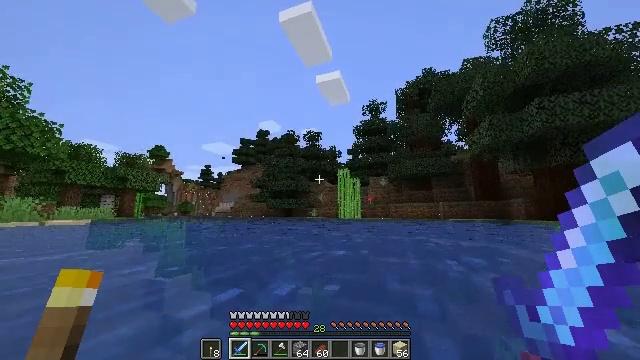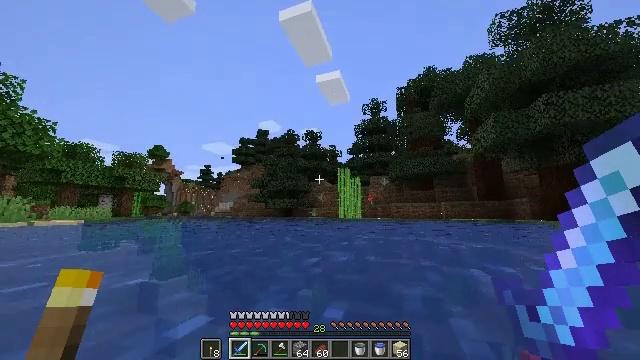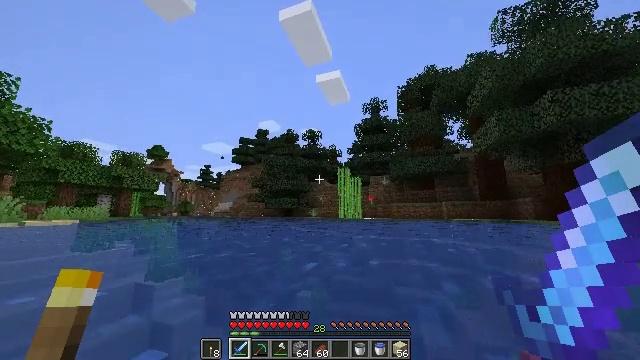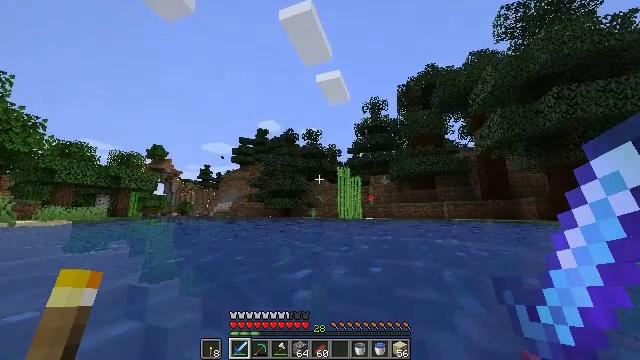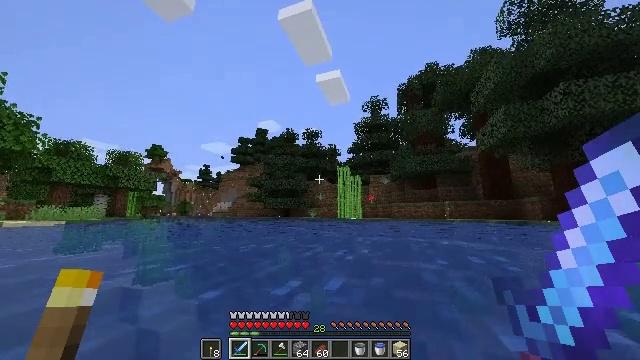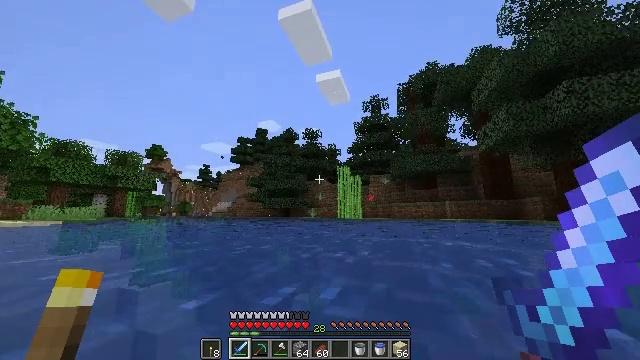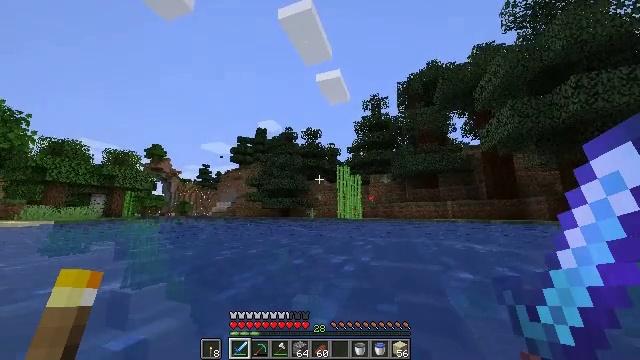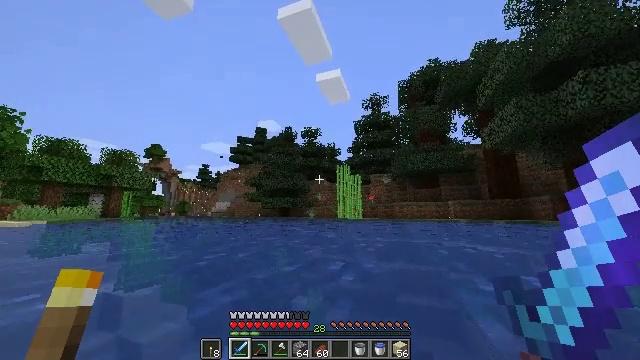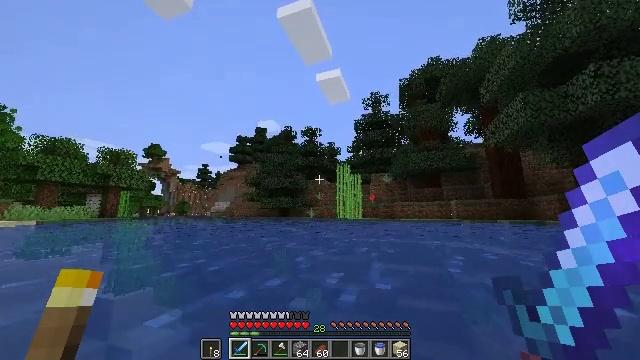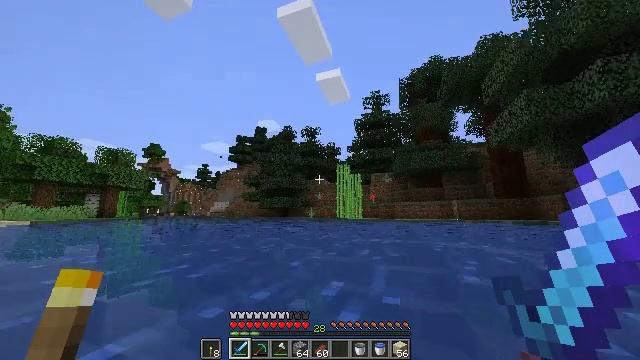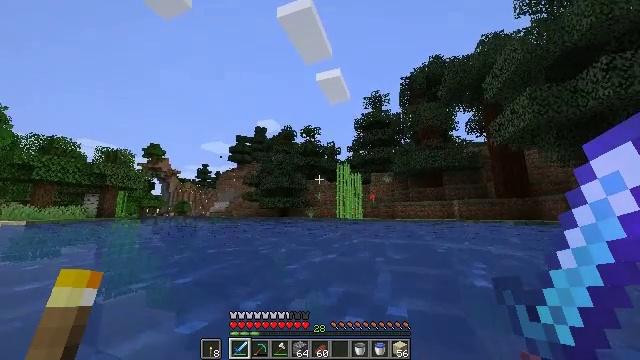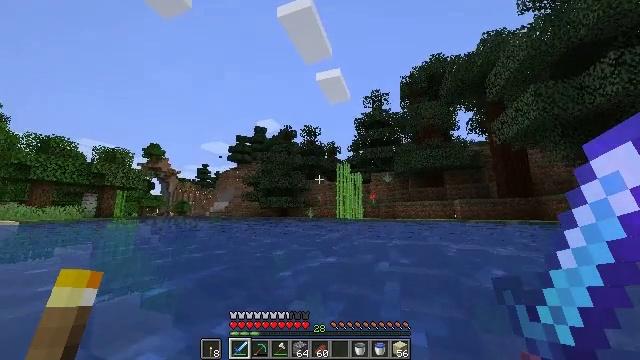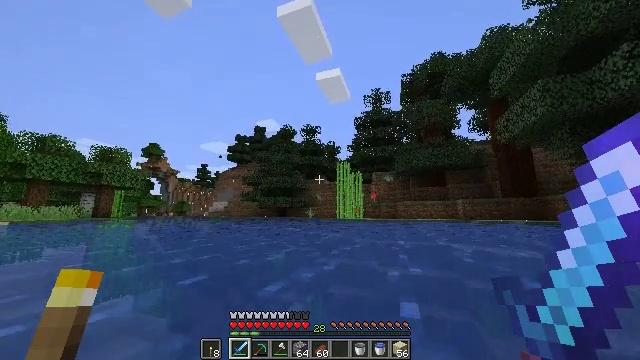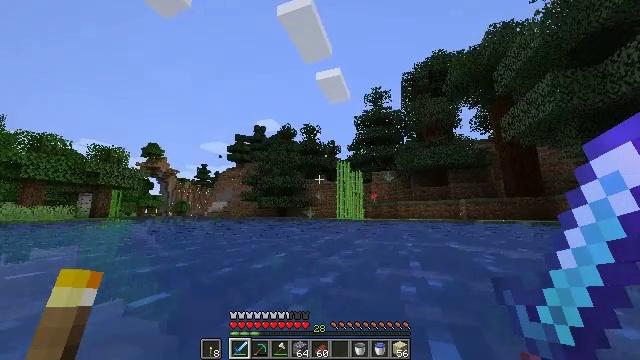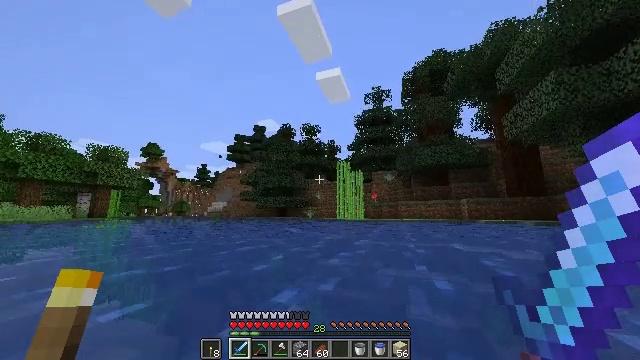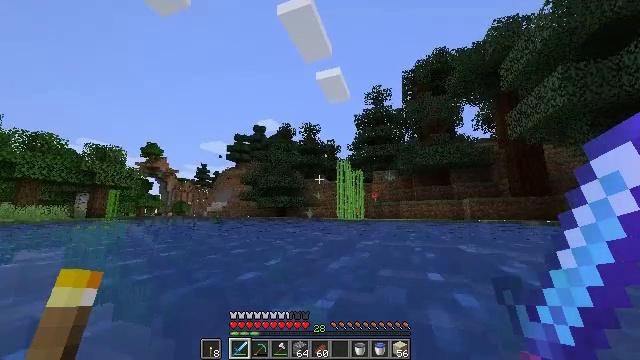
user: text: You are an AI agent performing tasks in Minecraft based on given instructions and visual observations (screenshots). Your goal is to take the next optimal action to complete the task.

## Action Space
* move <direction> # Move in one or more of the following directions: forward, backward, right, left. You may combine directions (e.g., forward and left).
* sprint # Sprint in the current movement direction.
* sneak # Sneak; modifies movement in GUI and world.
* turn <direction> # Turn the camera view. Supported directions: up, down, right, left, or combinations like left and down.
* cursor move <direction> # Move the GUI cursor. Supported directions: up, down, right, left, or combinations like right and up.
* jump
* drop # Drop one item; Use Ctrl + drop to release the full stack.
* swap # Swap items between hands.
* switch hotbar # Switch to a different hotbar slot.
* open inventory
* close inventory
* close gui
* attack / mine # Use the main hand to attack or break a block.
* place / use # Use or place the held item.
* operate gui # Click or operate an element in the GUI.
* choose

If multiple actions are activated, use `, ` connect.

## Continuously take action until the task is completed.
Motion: motion action
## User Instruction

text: Harvest sugar cane from the plant.
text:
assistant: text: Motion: move forward and move right, sprint
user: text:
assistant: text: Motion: move forward and move right, sprint
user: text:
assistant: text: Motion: move forward and move right, sprint
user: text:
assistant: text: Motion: move forward, sprint
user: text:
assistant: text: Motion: move forward, sprint
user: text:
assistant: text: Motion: move forward, sprint
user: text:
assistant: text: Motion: move forward, sprint
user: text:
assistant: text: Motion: move forward, sprint
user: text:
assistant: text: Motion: move forward, sprint
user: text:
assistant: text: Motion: move forward, sprint
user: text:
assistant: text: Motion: move forward, sprint
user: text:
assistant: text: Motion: move forward, sprint
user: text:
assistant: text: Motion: move forward, sprint
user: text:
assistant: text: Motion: move forward, sprint
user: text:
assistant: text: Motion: move forward, sprint
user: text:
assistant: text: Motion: move forward, sprint
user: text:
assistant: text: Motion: move forward, sprint
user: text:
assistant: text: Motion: move forward, sprint
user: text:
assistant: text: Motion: move forward, sprint
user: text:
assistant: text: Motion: move forward, sprint
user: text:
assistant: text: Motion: move forward, sprint
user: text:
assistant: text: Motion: move forward, sprint
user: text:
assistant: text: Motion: move forward, sprint
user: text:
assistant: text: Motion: move forward, sprint
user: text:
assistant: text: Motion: move forward, sprint
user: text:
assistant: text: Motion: move forward, sprint
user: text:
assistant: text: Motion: move forward, sprint
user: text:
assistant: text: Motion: move forward, sprint
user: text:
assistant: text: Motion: move forward, sprint
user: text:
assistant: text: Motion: move forward, sprint